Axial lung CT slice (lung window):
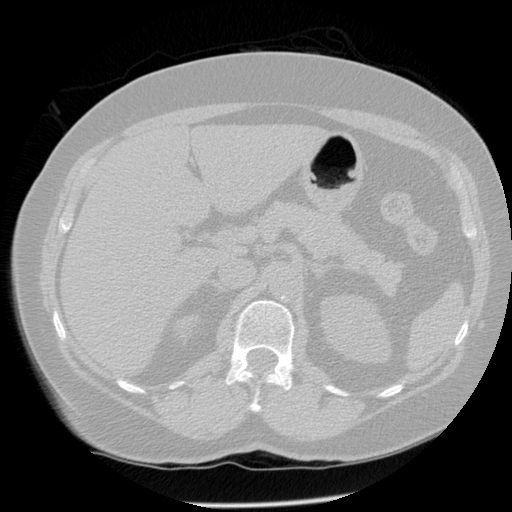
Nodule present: no